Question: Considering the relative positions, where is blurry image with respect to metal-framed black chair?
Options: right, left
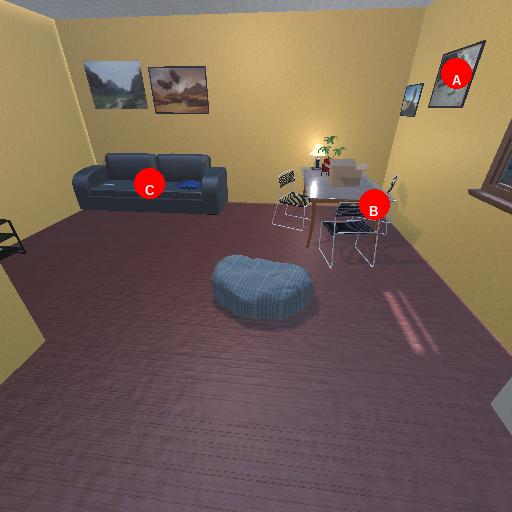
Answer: right